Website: apple
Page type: payment
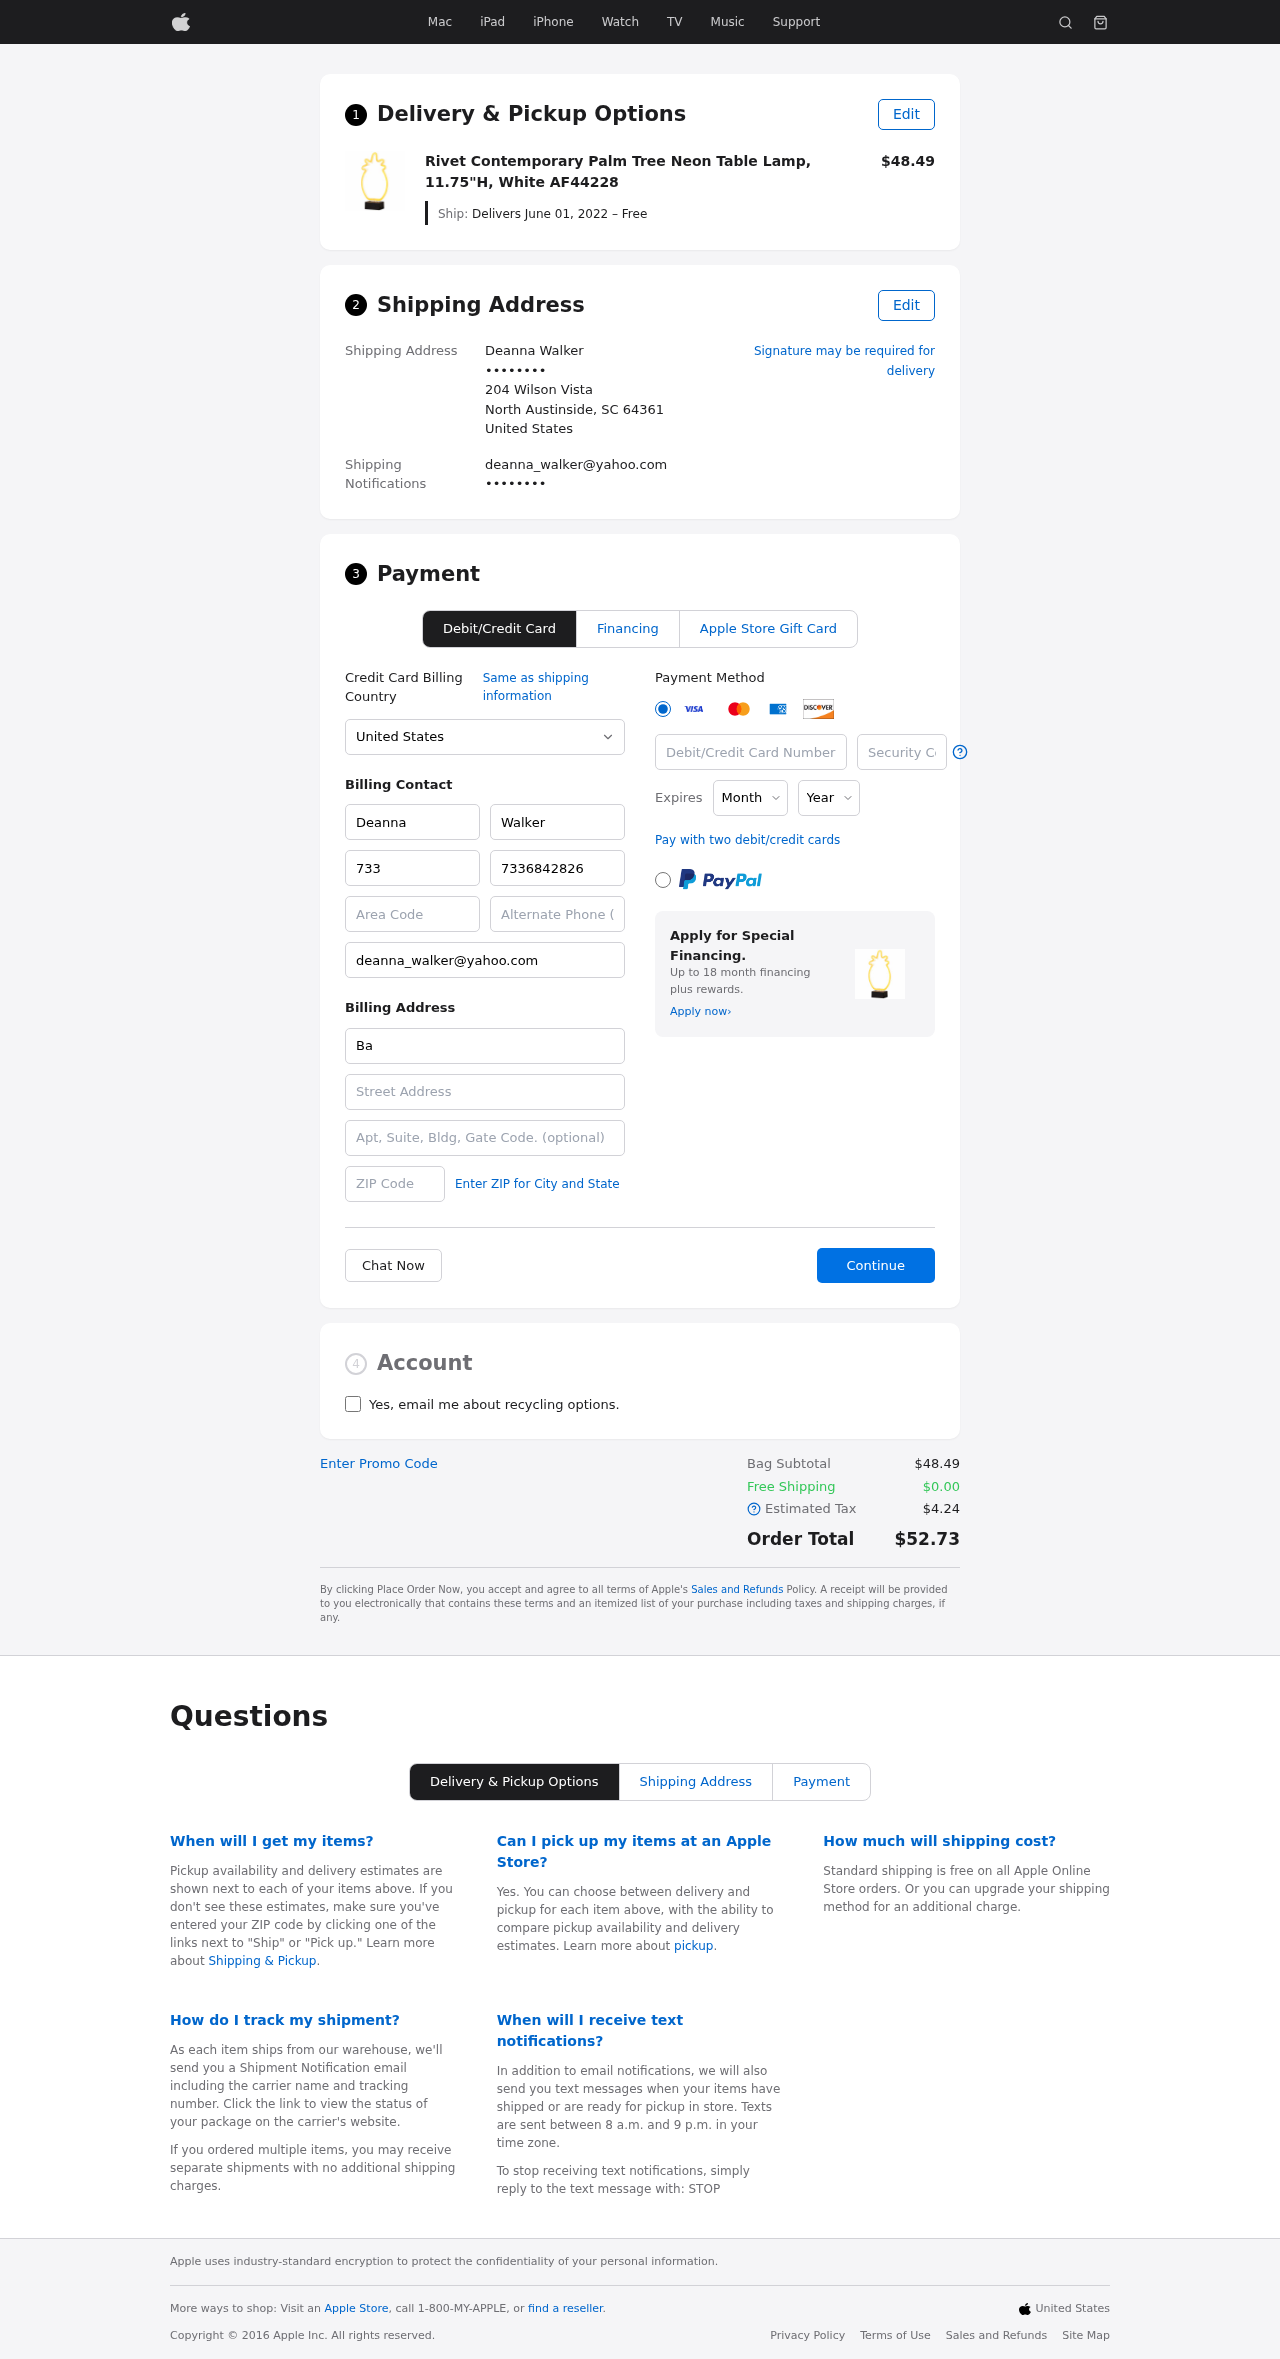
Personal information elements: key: PII_CARD_CVV
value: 708
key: PII_CARD_EXPIRY_MONTH
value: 06
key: PII_CARD_EXPIRY_YEAR
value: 26
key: PII_CARD_NUMBER
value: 6507 1658 5142 1780
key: PII_CITY_STATE_ZIP
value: North Austinside, SC 64361
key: PII_COMPANY
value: Barton LLC
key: PII_COUNTRY
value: United States
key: PII_EMAIL
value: deanna_walker@yahoo.com
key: PII_EMAIL2
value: deanna_walker@yahoo.com
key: PII_FIRSTNAME
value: Deanna
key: PII_FULLNAME
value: Deanna Walker
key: PII_LASTNAME
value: Walker
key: PII_PHONE3
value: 7336842826
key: PII_PHONE_AREA
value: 733
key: PII_POSTCODE2
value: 79102
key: PII_SECURITY_CODE
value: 25VM
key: PII_STREET
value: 204 Wilson Vista
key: PII_STREET2
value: Apt. 197
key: PII_PHONE
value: ••••••••
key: PII_PHONE2
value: ••••••••
Product elements: key: PRODUCT1_NAME
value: Rivet Contemporary Palm Tree Neon Table Lamp, 11.75"H, White AF44228
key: PRODUCT1_PRICE
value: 48.49
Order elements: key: ORDER_DELIVERY_DATE
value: Delivers June 01, 2022 – Free
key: ORDER_SUBTOTAL
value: $48.49
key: ORDER_SHIPPING_COST
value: $0.00
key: ORDER_TAX
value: $4.24
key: ORDER_TOTAL
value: $52.73